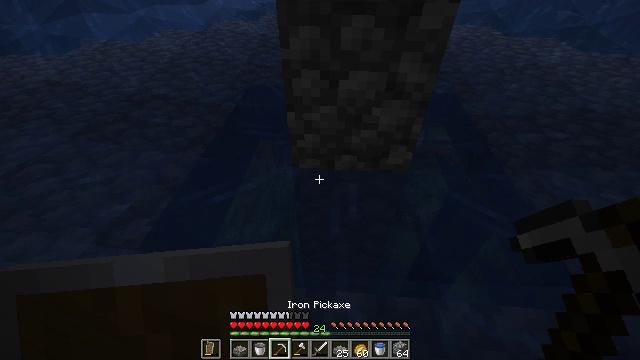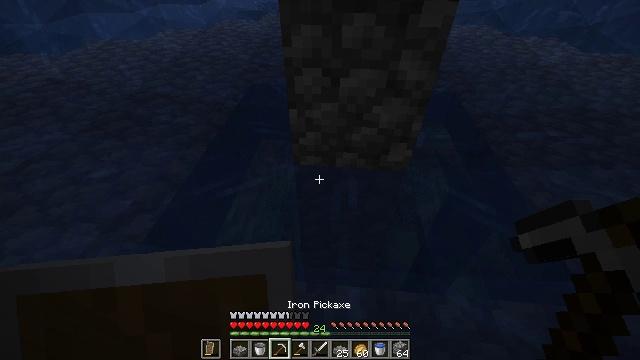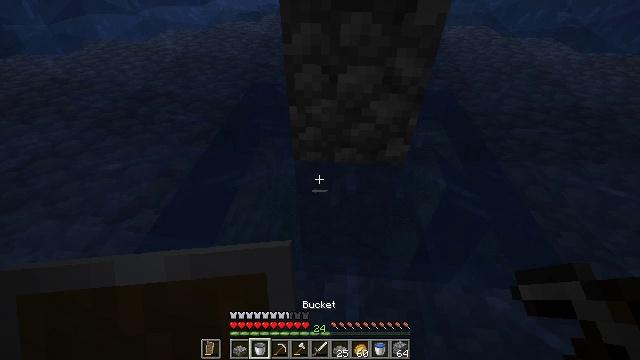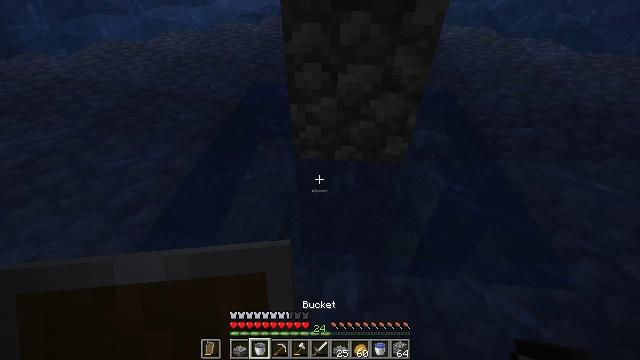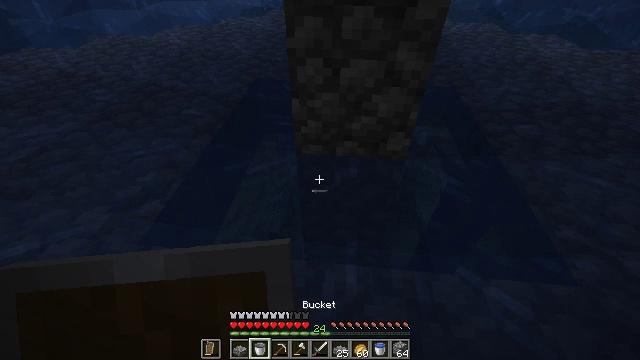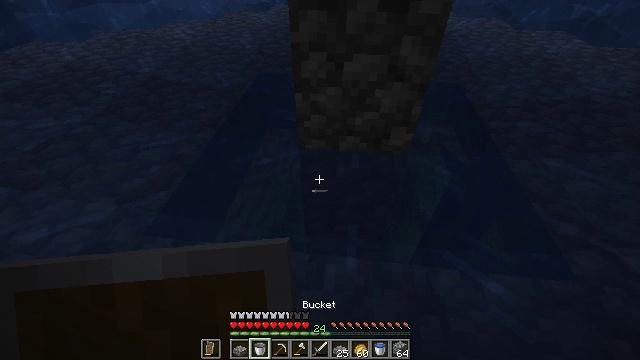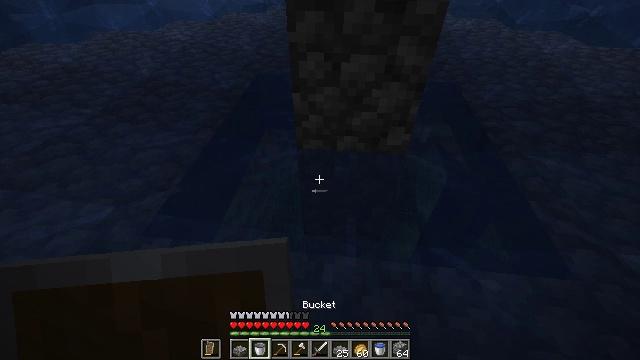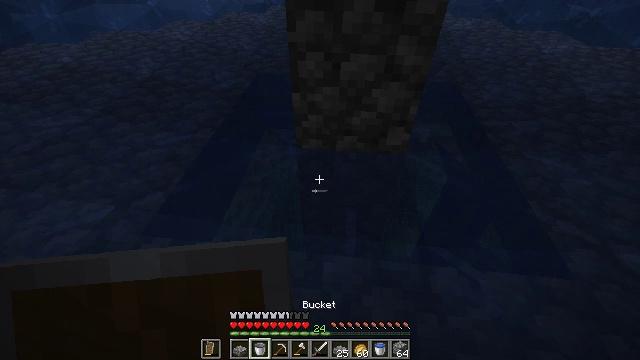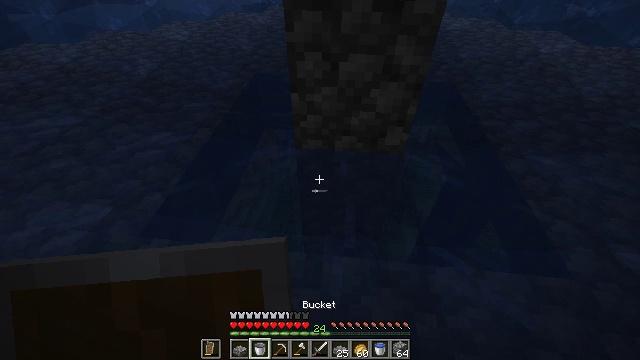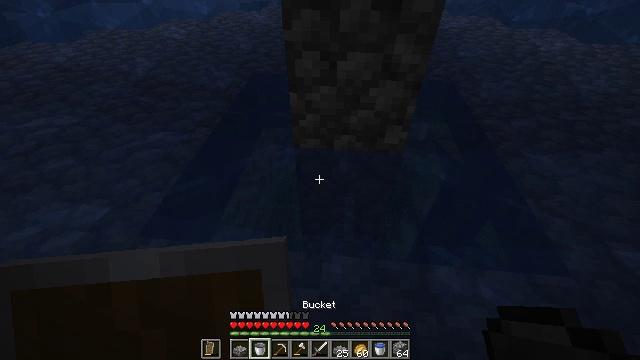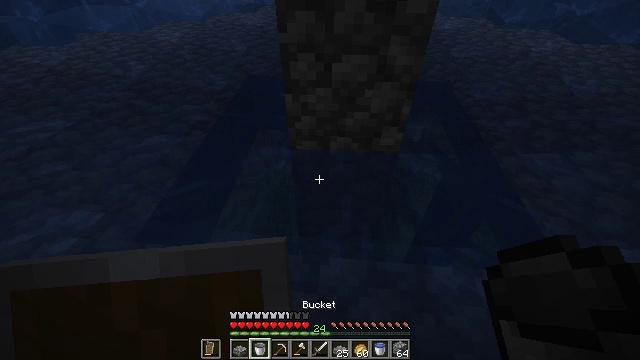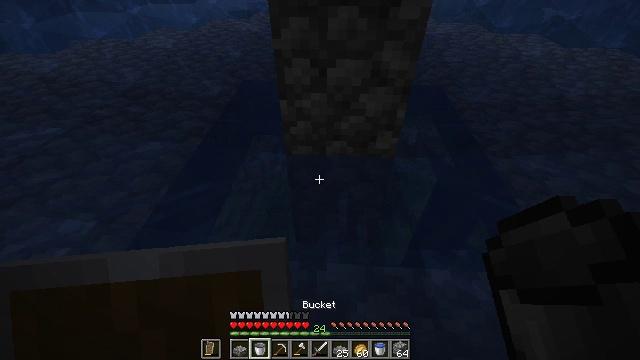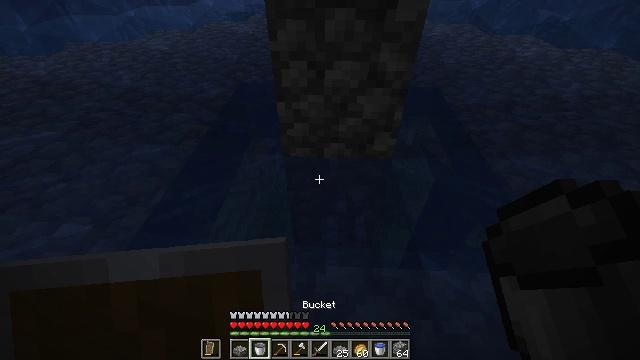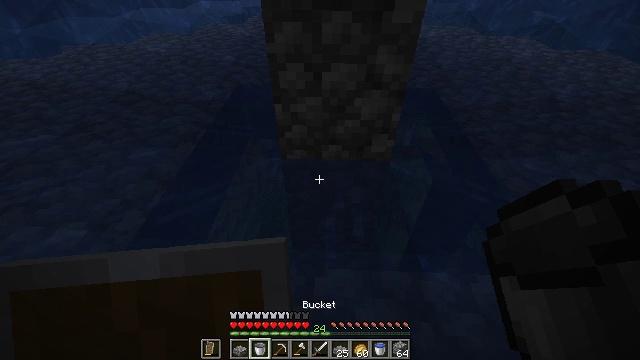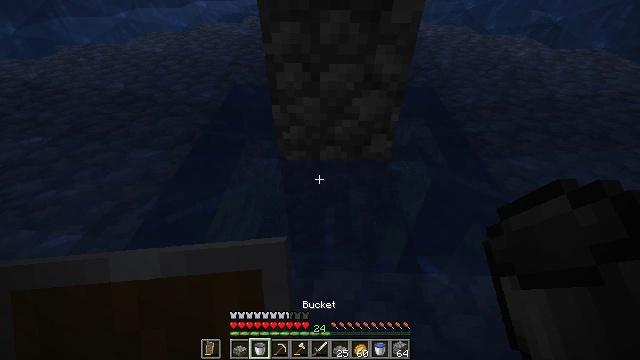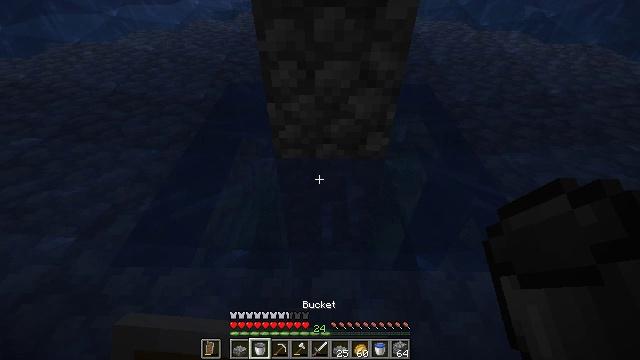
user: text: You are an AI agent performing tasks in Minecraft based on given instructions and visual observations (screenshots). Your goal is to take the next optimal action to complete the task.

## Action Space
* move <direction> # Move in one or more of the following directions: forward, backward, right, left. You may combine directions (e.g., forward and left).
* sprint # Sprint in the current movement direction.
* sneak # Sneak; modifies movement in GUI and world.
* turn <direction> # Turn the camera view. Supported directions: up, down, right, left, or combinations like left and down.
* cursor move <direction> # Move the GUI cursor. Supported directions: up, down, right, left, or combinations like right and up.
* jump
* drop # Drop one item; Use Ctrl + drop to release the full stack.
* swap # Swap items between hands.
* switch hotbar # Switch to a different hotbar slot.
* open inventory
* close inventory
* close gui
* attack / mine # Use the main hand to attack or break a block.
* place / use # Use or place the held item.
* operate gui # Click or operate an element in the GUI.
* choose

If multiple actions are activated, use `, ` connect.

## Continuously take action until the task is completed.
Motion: motion action
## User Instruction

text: Craft an oak sign with planks and sticks.
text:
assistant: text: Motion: move back
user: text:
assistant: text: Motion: no_op
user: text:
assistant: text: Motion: no_op
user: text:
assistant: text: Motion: no_op
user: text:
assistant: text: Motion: no_op
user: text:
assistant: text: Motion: no_op
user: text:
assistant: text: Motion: no_op
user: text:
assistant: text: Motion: no_op
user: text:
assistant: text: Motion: no_op
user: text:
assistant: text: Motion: turn right
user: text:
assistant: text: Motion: turn right
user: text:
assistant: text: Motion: no_op
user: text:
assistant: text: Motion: no_op
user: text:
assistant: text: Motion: no_op
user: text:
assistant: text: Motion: turn right, use / place
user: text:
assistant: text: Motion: move right, turn right, use / place
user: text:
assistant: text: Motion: move right, use / place
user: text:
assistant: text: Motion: move right
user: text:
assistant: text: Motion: move right
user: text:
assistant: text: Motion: move right
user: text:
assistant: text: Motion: move right
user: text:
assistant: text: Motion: move right
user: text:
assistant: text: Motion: move right
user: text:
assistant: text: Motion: move right
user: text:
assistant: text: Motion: move right
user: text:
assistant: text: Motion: move right
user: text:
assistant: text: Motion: move right
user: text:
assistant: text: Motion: move right
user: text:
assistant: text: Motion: move right
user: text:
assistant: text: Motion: move right